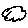
Label: cloud